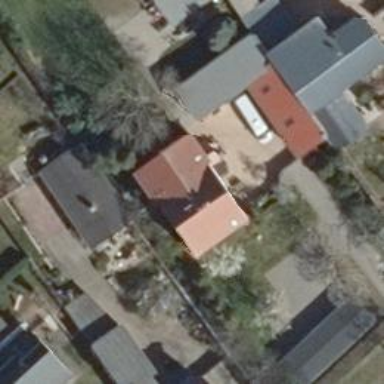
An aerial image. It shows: Detached building.